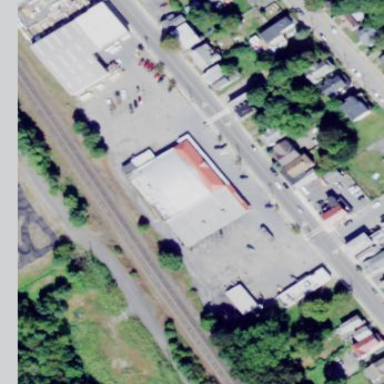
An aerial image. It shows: Retail building.